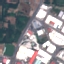
Label: Industrial